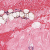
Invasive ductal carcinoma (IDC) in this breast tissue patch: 0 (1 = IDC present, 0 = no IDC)